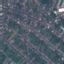
Land use / land cover class: Residential